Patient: sex M, age 63
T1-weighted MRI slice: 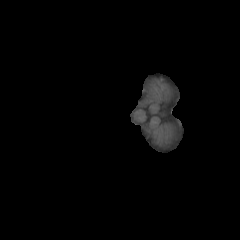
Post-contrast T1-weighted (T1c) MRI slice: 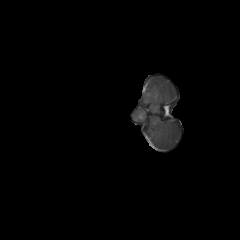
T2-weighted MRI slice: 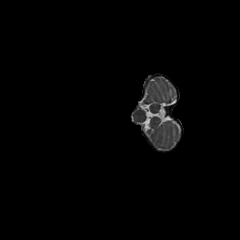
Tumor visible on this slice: no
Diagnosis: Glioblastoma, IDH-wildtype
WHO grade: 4